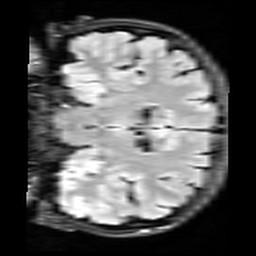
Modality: FLAIR
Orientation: coronal
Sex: female
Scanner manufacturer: siemens
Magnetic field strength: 3 T
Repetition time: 10 s
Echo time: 0.09 s